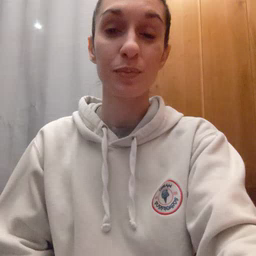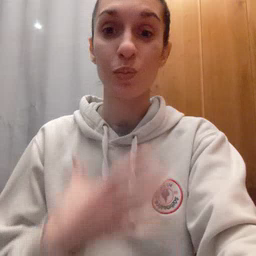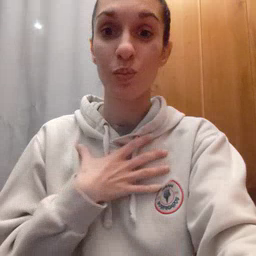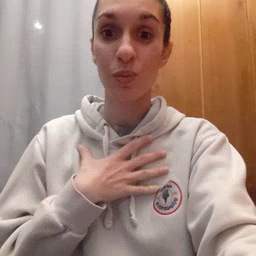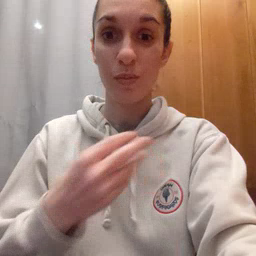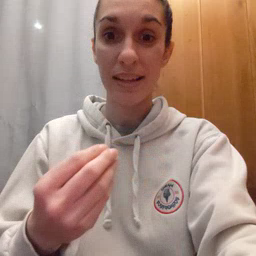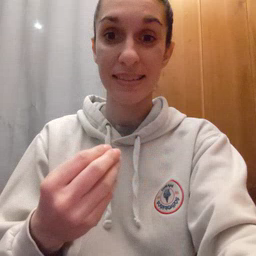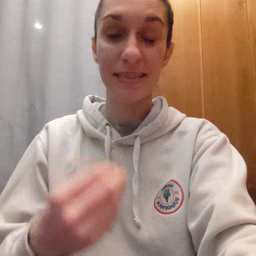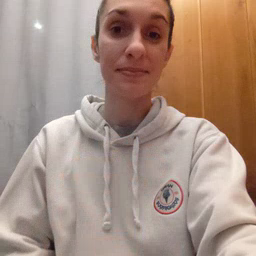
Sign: white